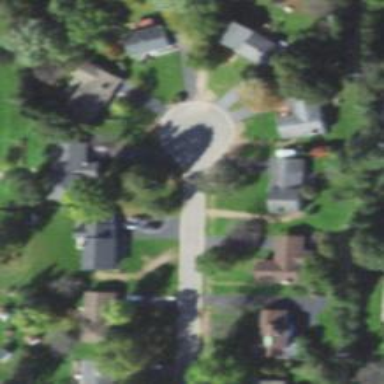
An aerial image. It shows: Driveway.